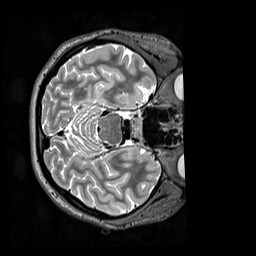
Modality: T2w
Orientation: axial
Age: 24
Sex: female
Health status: healthy
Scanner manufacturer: siemens
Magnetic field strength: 3 T
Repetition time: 3.2 s
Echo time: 0.568 s